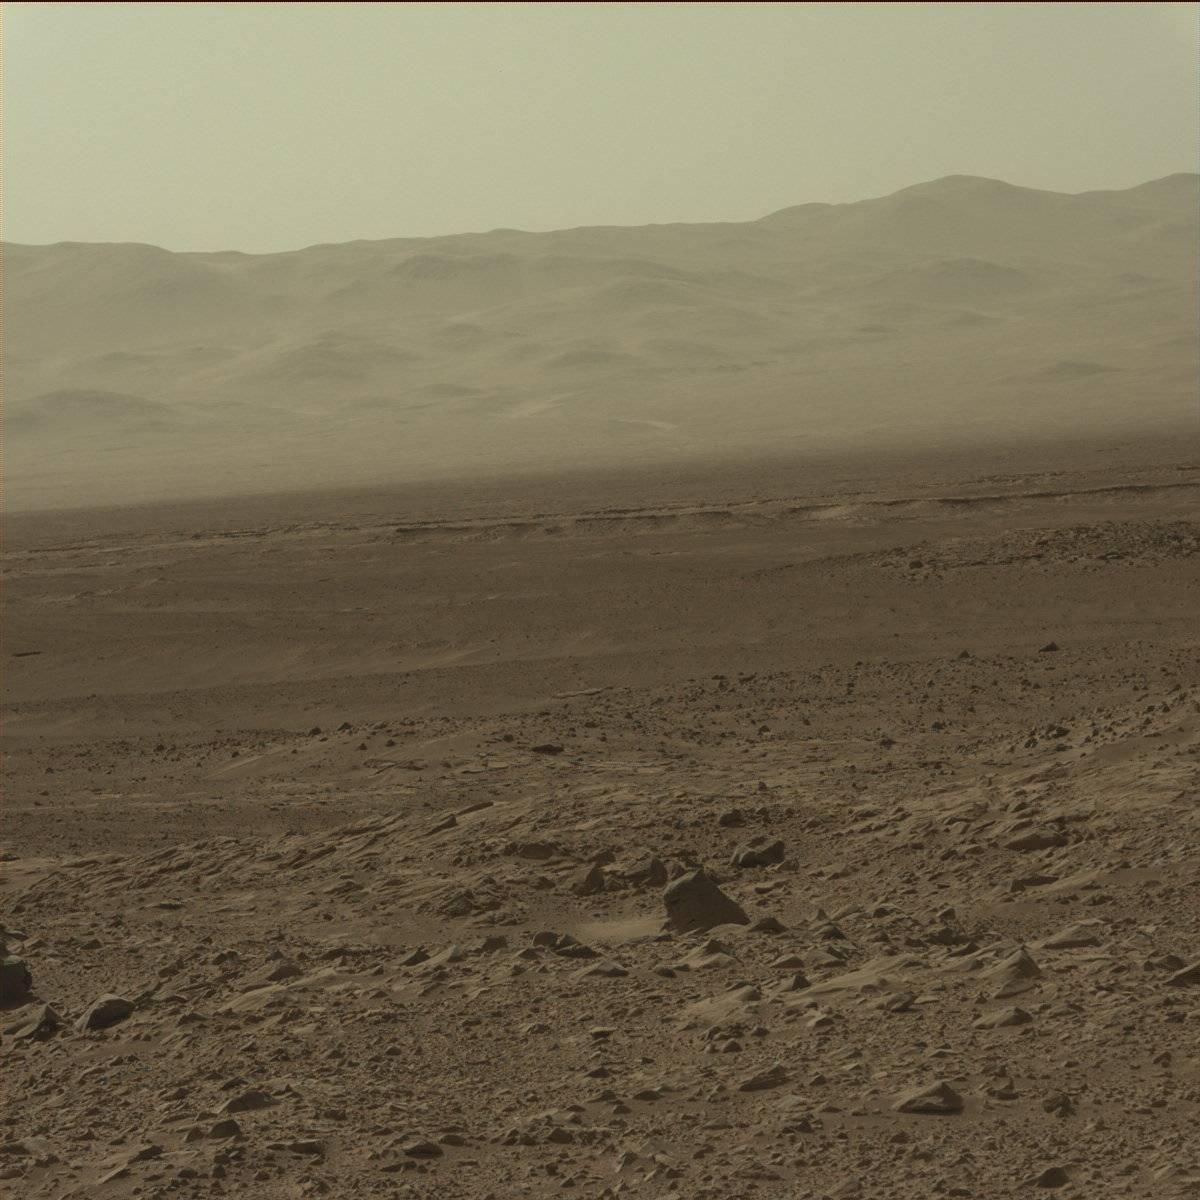
Terrain classes present: Bedrock, Ridge, Rock, Sand / Soil, Sky